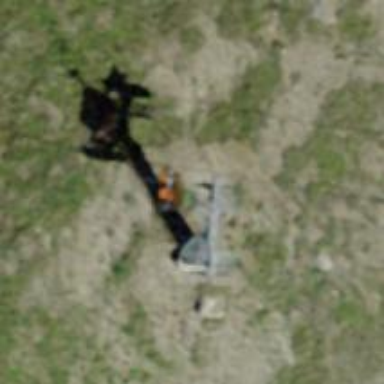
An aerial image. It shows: Pylon used for aerialway.